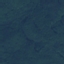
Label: Forest